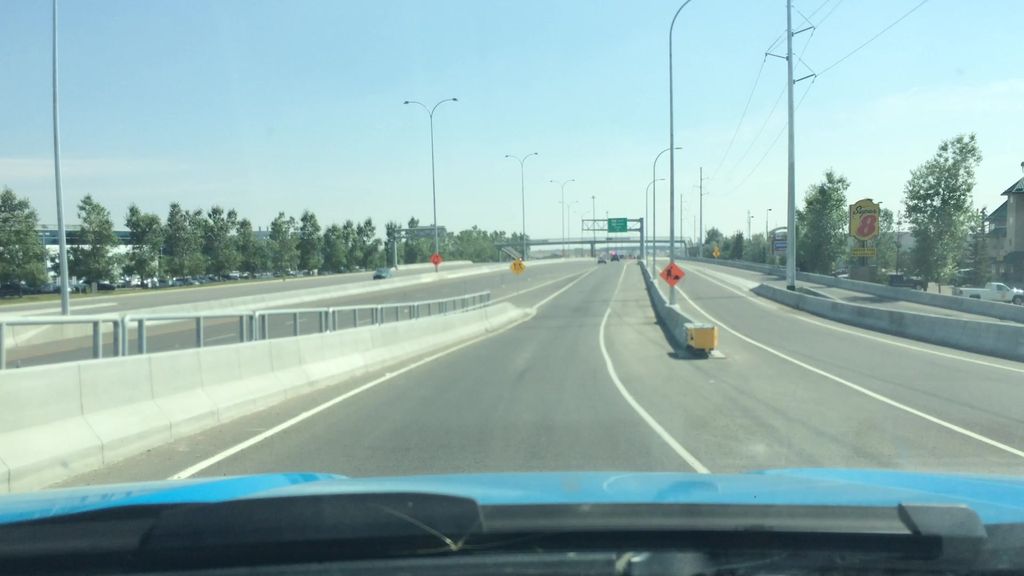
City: calgary